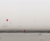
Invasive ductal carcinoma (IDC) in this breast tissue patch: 0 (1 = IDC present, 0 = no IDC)